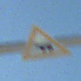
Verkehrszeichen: ViehtriebRechts
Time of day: MorningAfternoon
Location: Outdoor (Special)
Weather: Clear
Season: NotSpecified
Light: Natural